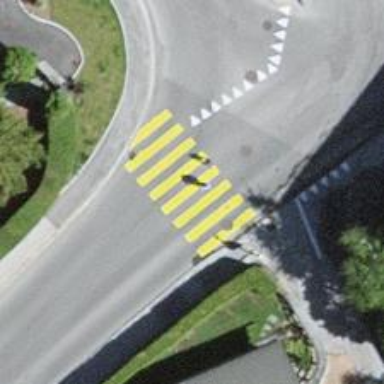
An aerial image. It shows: Marked crossing on footway.